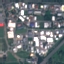
Land use / land cover: Industrial